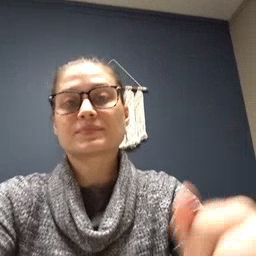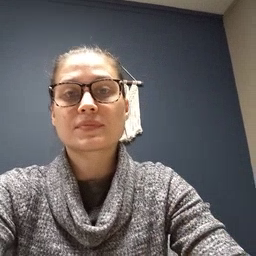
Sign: tree